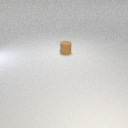
small brown rubber cylinder